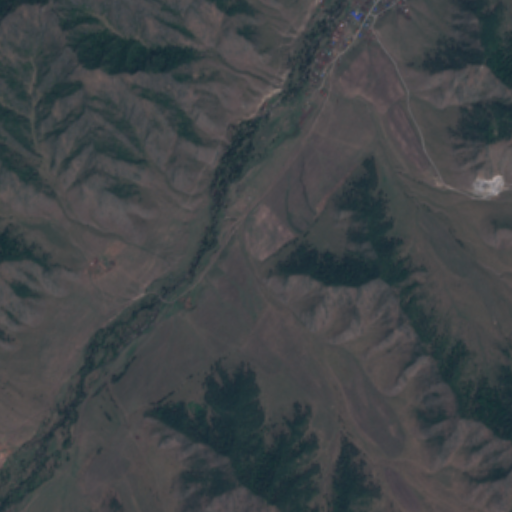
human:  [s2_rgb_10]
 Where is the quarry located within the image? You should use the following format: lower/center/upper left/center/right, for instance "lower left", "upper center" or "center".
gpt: The quarry is located in the center right of the image.
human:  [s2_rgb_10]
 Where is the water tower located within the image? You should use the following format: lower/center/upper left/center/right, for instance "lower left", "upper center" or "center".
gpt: The water tower is located in the upper right of the image.
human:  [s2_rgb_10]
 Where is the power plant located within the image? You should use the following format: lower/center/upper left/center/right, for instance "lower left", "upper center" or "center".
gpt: There is no power plant in the image.